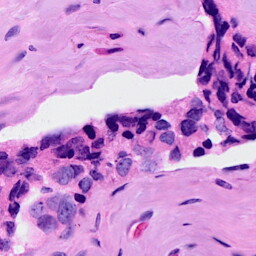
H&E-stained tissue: Breast